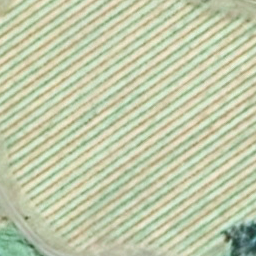
Label: agricultural